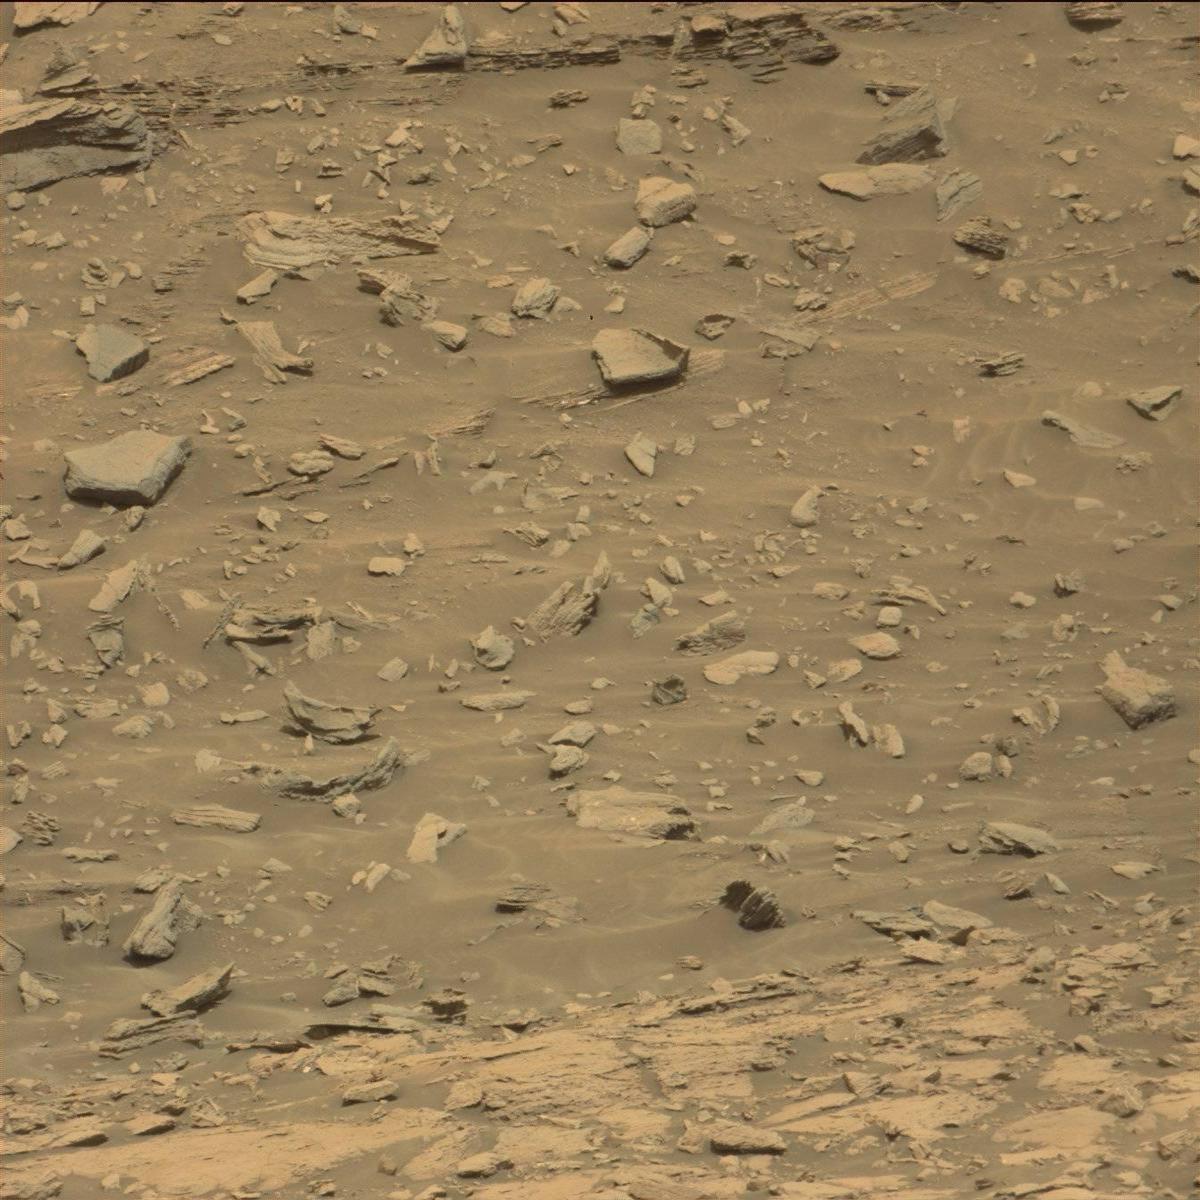
Terrain classes present: Bedrock, Rock, Sand / Soil